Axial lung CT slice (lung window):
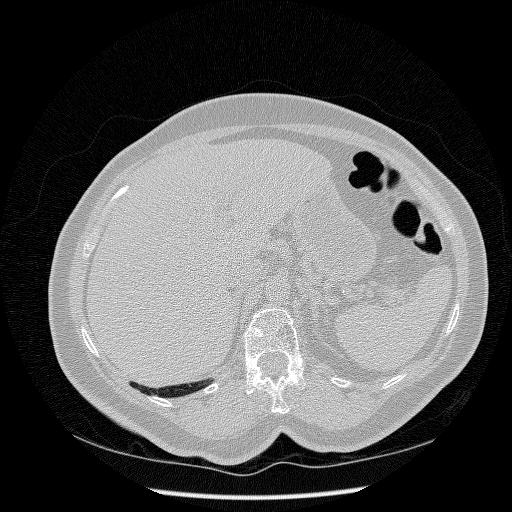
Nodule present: no